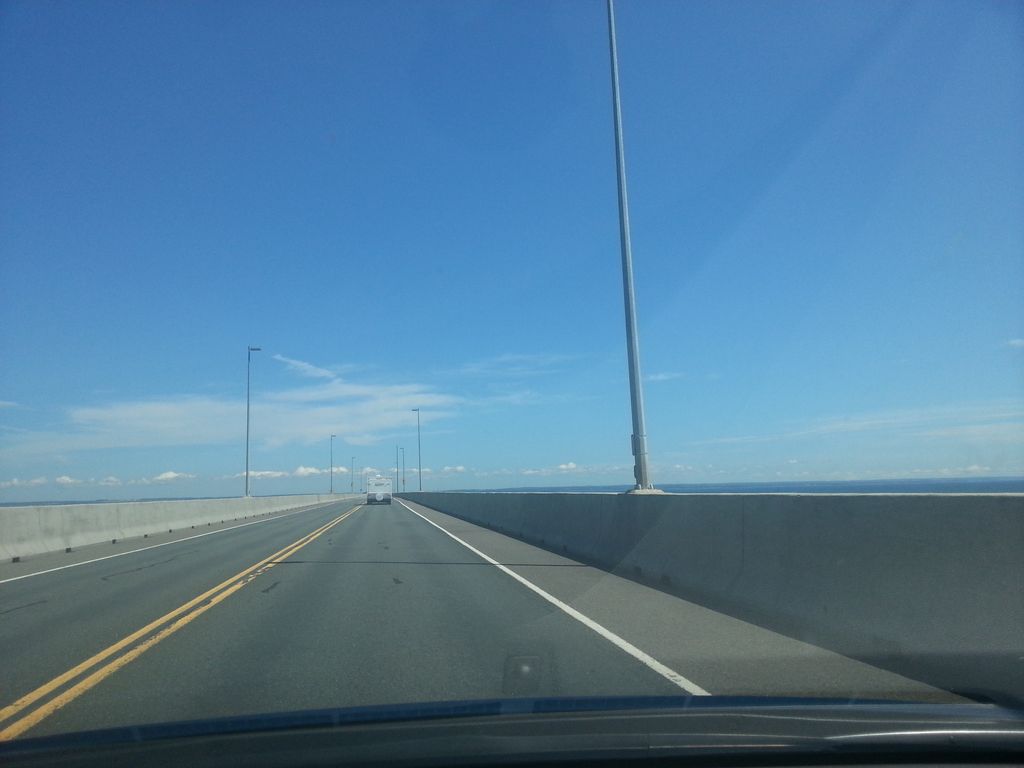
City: charlottetown